Question: Here's what I am trying to achieve.

My HTML currently looks like:
'''
<body>
<header>
... // BS sticky navbar - always visible no matter what
</header>
<main>
<div class="container">
<div class="row">
</div>
</div>
</main>
<footer>
.. // Footer at bottom but content can push it down
</footer>
'''
Either '.container' or '.row' can be the white div. It needs to touch the footer when there is not enough content.
The 'main' div must stay 100% width.
The solution must be CSS only and work in IE10+/modern browsers. IE9 would be great but not necessary as long as the alternative doesn't look like crap (i.e. the footer in the middle of the text).
I have tried so many solutions such as:
'''
- http://thatemil.com/blog/2013/11/03/sticky-footers-flexbox-and-ie10/
- http://www.fredonism.com/archive/min-height-100-percent-and-sticky-footer.aspx
'''
Unfortunately nothing I found works. Most of the solutions I see do not involve the inner white div and only use the 'main' one. The 2nd solution linked above, for example, shrinks the 'main' div to be the white are which doesn't work in my case. Things like '100vh' don't seem to work well when the content is larger - I end up with the footer in the middle of the page on scroll.
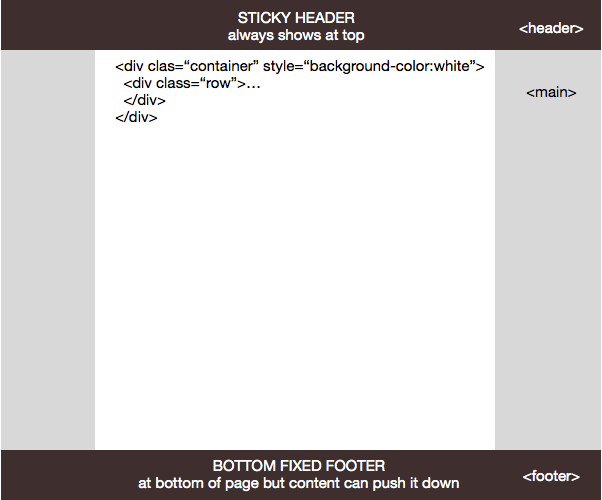
Answer: Browser support: IE9+/modern browsers.
- <URL>
'''
html {
position: relative;
min-height: 100%;
}
body {
background: lightgoldenrodyellow;
margin: 50px 0;
}
header, footer {
background: lightseagreen;
width: 100%;
height: 50px;
}
header {
position: fixed;
left: 0;
top: 0;
}
footer {
position: absolute;
left: 0;
bottom: 0;
}
.container {
width: 70%;
margin: 0 auto;
background: white;
min-height: calc(100vh - 100px);
}
'''
'''
<header>header</header>
<main>
<div class="container">Lorem ipsum dolor sit amet, consectetur adipiscing elit. Donec porttitor, augue a vehicula pretium, arcu lorem interdum ligula, sed vehicula purus turpis et velit. Praesent rhoncus venenatis malesuada. Proin sem felis, vulputate eu tincidunt ac, dictum nec tellus. Aliquam a ex bibendum, porttitor ipsum id, varius leo. Aliquam ornare suscipit justo vel rhoncus. Integer sit amet risus nec lectus fermentum egestas. Lorem ipsum dolor sit amet, consectetur adipiscing elit. Maecenas nisl neque, aliquam in tincidunt vel, vehicula suscipit neque. Quisque faucibus gravida lectus. Ut porttitor tincidunt elementum. Sed urna erat, pellentesque sit amet commodo vestibulum, eleifend ac diam.</div>
</main>
<footer>footer</footer>
'''